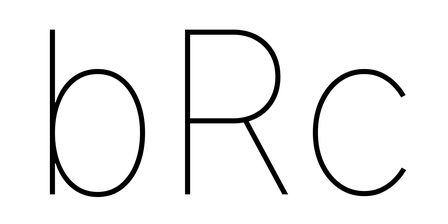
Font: Inter_Thin